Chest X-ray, AP view. Patient: 62 years old, sex M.
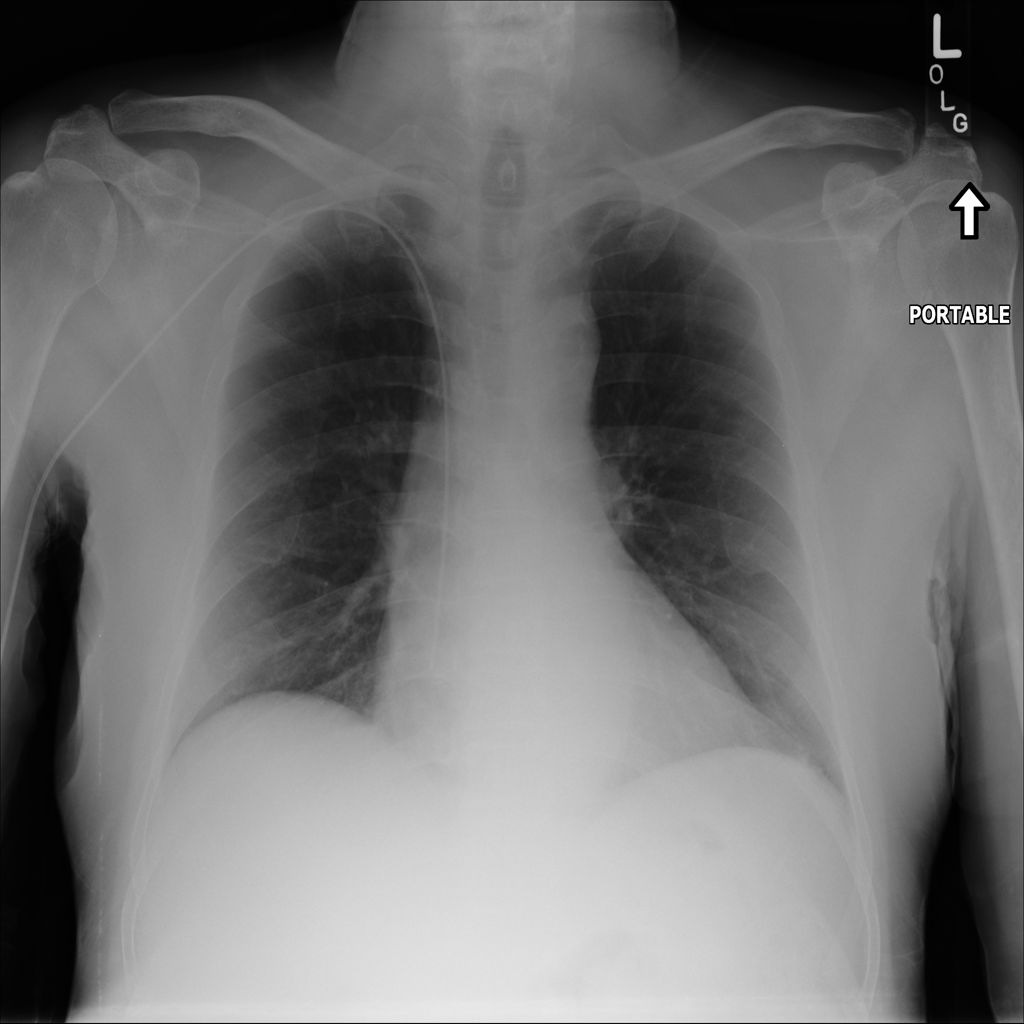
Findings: No Finding